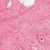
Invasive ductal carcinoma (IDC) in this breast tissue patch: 0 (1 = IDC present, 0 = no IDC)